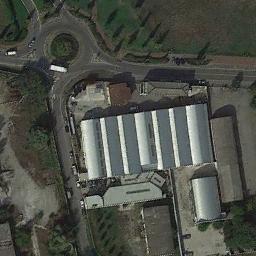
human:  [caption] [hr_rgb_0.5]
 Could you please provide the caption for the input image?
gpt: The roundabout with four exits and entrances is next to some buildings .

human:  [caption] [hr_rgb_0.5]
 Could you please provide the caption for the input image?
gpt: There are several moving vehicles on the road at the roundabout, There are several buildings and some trees and some lawns around the roundabout .

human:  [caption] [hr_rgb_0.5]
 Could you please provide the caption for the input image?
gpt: Several buildings are next to the roundabout .

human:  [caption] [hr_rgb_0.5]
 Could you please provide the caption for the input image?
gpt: The roundabout is on the grass next to trees and buildings .

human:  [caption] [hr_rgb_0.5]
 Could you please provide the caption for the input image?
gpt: There are some buildings beside the roundabout .